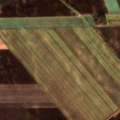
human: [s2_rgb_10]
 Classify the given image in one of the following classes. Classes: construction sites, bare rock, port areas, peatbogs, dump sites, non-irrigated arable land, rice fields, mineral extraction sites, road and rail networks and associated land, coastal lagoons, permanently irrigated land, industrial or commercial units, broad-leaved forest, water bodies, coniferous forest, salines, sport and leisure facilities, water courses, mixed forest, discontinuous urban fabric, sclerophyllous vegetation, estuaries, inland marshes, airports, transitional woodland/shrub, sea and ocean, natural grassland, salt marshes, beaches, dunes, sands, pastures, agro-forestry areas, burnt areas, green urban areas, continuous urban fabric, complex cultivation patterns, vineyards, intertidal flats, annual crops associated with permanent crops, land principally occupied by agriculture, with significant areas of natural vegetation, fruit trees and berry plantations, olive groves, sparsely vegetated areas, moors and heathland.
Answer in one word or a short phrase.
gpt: non-irrigated arable land